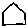
Label: house